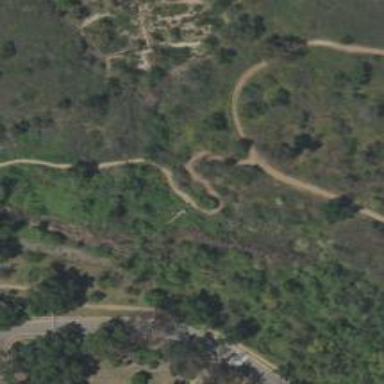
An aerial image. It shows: Path on bridge.